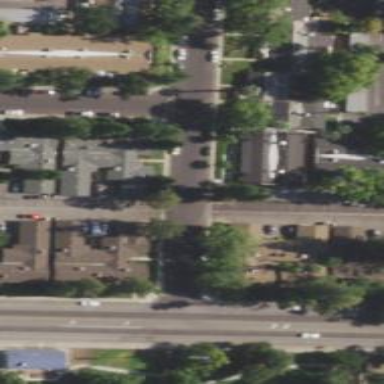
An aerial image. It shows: Alley classified as service road.